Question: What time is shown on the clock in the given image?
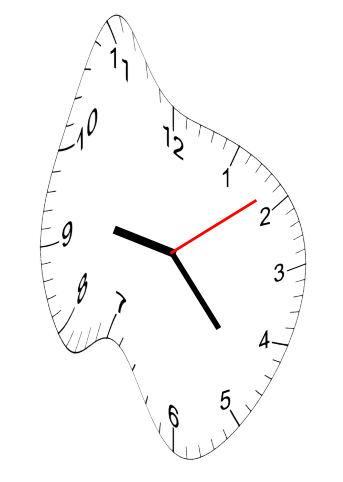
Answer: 09:23:09